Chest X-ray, PA view. Patient: 23 years old, sex F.
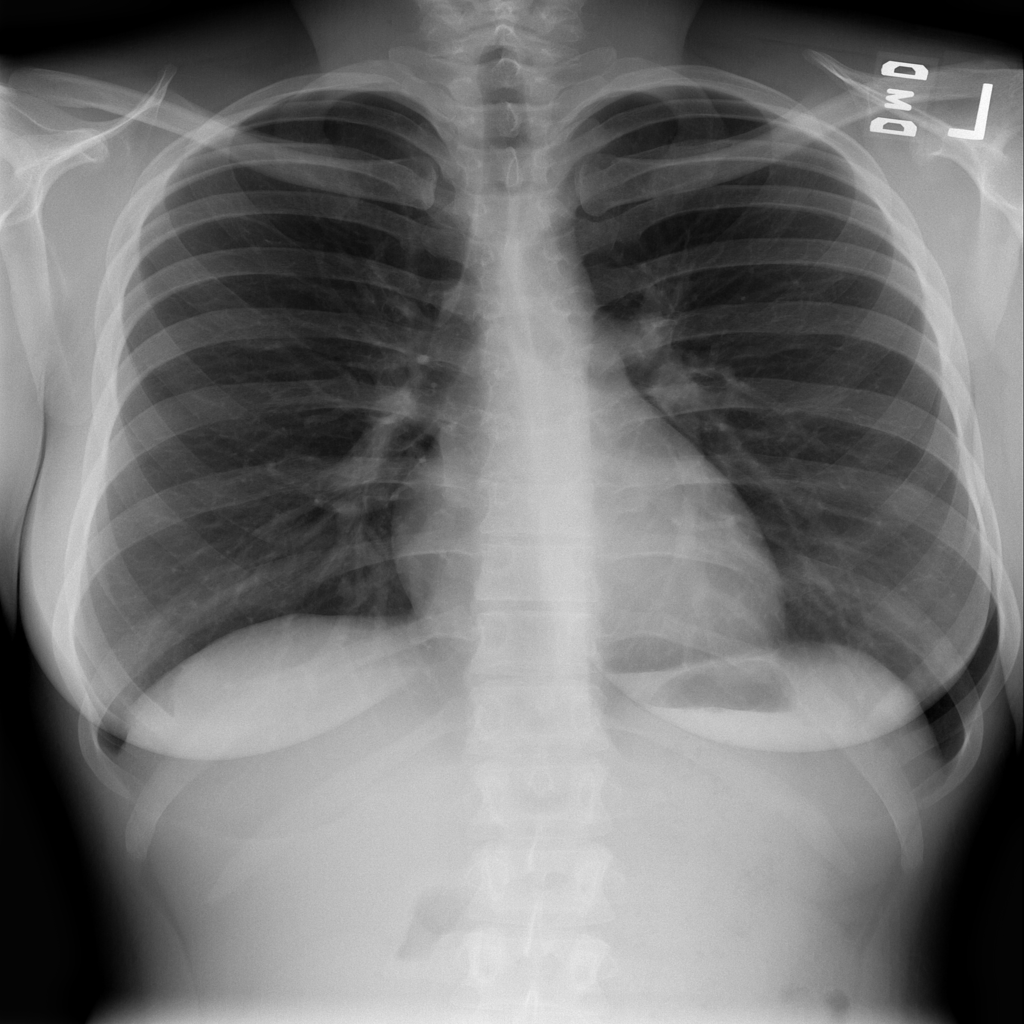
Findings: No Finding